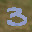
Label: 3